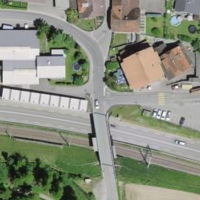
EUNIS habitat code: 54
Species observed at this site:
Cirsium vulgare
Prunella vulgaris
Stachys sylvatica
Lapsana communis
Fagopyrum esculentum